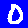
Digit: 0